Question: I want to try to use an Apache FOP for printing Persian language PDF, but the PDF font does not display properly.
In fact, the letters appear in reverse and apart. Anyone can help?

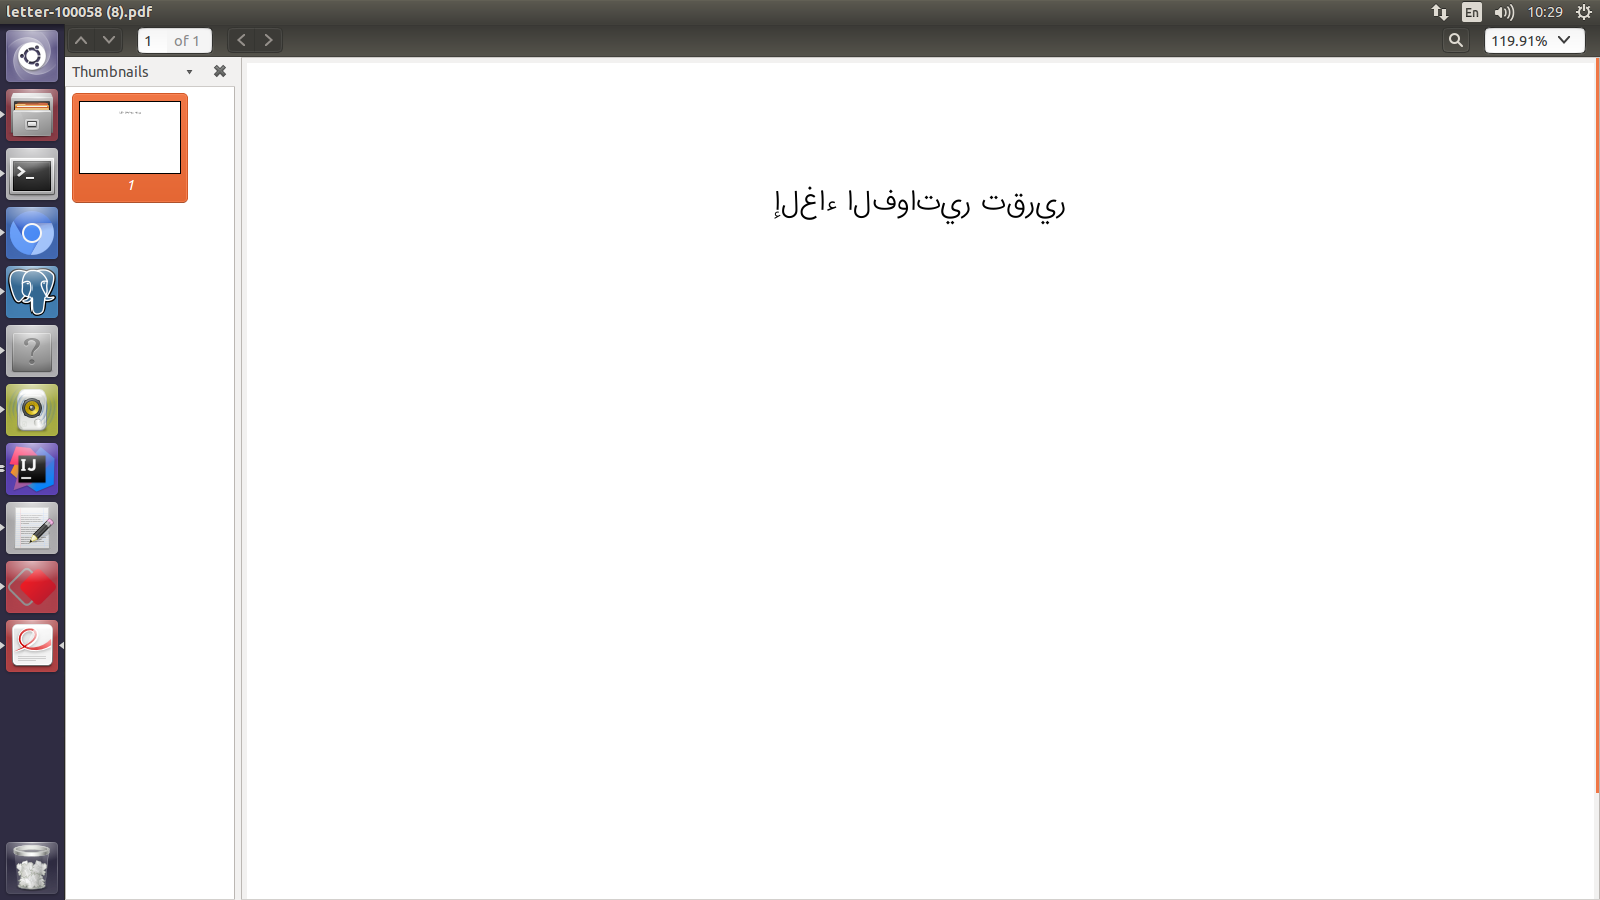
Answer: In Apache OFBiz I have used the Google NotoSans font which is Apache licensed
<URL>
You can see it in action at bottom of PDF there (credential admin/ofbiz): <URL>
It should work for Persian language I guess, did not test.